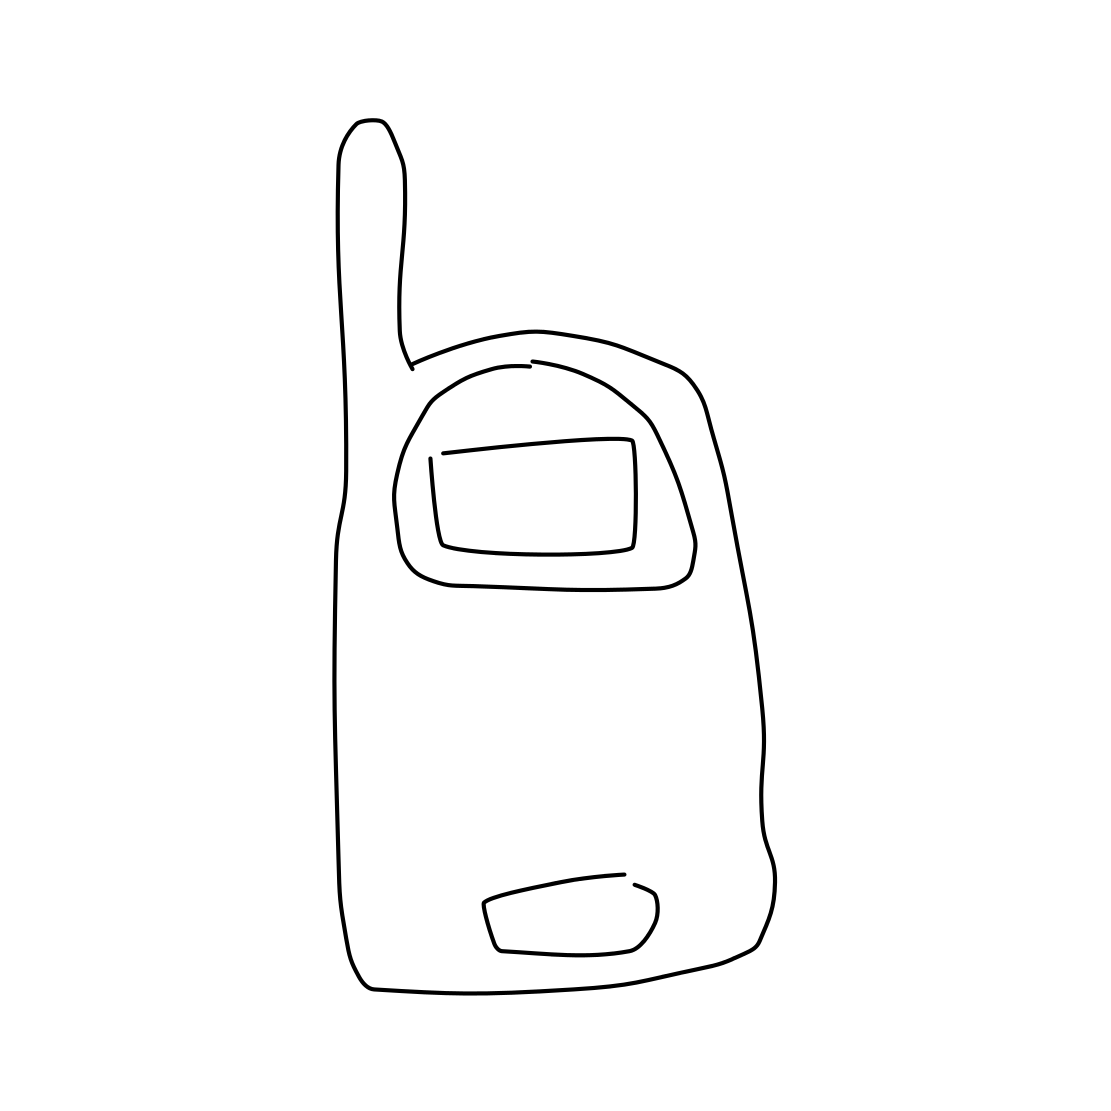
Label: walkie talkie